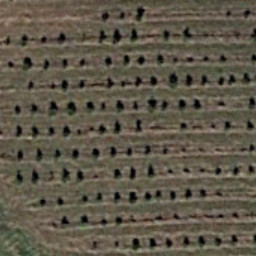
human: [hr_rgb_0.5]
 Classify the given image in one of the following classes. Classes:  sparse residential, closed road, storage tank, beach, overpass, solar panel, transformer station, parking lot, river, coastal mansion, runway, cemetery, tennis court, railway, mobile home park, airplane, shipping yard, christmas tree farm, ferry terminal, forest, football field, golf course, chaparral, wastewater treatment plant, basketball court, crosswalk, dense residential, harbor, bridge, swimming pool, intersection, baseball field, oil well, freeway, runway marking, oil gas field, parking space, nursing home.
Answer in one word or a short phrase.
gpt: christmas tree farm